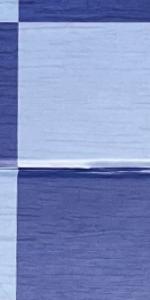
Label: Empty